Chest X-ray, AP view. Patient: 69 years old, sex F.
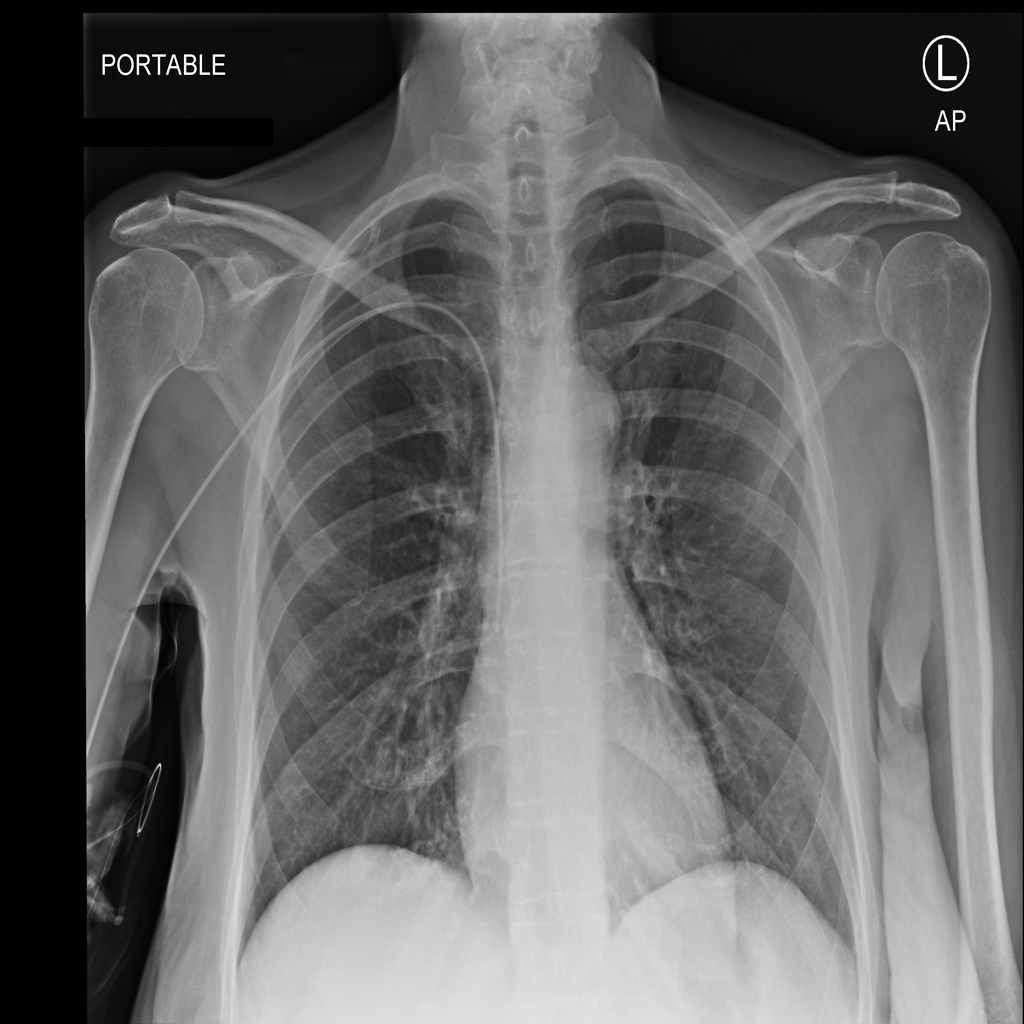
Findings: No Finding